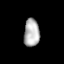
Tissue: lung
Cell type: Myeloid cells
Senescence score: 0.2009
Nuclear area (px): 428
Mean DAPI intensity: 177.659